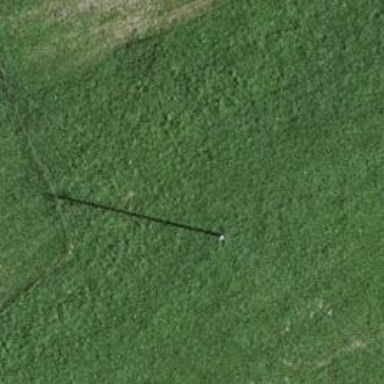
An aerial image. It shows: Minor power line.